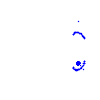
Particle: pion